Question: I am using the shared preferences editor to store numbers to save and use in another class with in my project, this is my source to save the data:
'''
public void overallEditor(){
SharedPreferences.Editor editor = someData.edit();
editor.putInt("winsOverall", winsOverall);
editor.putInt("losesOverall", losesOverall);
editor.putInt("tiesOverall", tiesOverall);
editor.commit();
}
'''
this is my source that retrieves the data:
'''
private void getStats() {
// TODO Auto-generated method stub
SharedPreferences someData = getSharedPreferences(filename, 0);
bestStreakStatsi = someData.getInt("newBestStreak", 0);
winsOverall = someData.getInt("winsOverall", 0);
tiesOverall = someData.getInt("tiesOverall", 0);
losesOverall = someData.getInt("losesOverall", 0);
}
'''
## What is happening

this is my source from my first class, if you need more from my source i can provide it but i cut out what is irrelevant:
'''
int wins, ties, loses, choice, streak, bestStreak, z, winsOverall, losesOverall, tiesOverall;
private void refresh(){
winrep.setText(w + wins);
loserep.setText(l + loses);
tierep.setText(t + ties);
SharedPreferences.Editor editor = someData.edit();
editor.putInt("winsp", wins);
editor.putInt("losesp", loses);
editor.putInt("tiesp", ties);
editor.putInt("streakp", streak);
editor.commit();
overallEditor();
}
public void overallEditor(){
SharedPreferences.Editor editor = someData.edit();
editor.putInt("winsOverall", winsOverall);
editor.putInt("losesOverall", losesOverall);
editor.putInt("tiesOverall", tiesOverall);
editor.commit();
}
'''
this is where it should be retrieving the ints:
'''
public class stats extends Activity{
public static String filename = "stats";
TextView bestStreakStats, overallWins, overallLoses, overallTies;
int bestStreakStatsi, winsOverall, losesOverall, tiesOverall;
@Override
protected void onCreate(Bundle savedInstanceState) {
// TODO Auto-generated method stub
super.onCreate(savedInstanceState);
requestWindowFeature(Window.FEATURE_NO_TITLE);
setContentView(R.layout.stats);
initizialize();
getStats();
displayStats();
}
private void displayStats() {
// TODO Auto-generated method stub
bestStreakStats.setText("You best winning streak: " + bestStreakStatsi);
overallWins.setText("Your overall wins: " + overallWins);
overallLoses.setText("Your overall loses: " + overallLoses);
overallTies.setText("Your overall ties: " + overallTies);
}
private void getStats() {
// TODO Auto-generated method stub
SharedPreferences someData = getSharedPreferences(filename, 0);
bestStreakStatsi = someData.getInt("newBestStreak", 0);
winsOverall = someData.getInt("winsOverall", 0);
tiesOverall = someData.getInt("tiesOverall", 0);
losesOverall = someData.getInt("losesOverall", 0);
}
private void initizialize() {
// TODO Auto-generated method stub
bestStreakStats = (TextView) findViewById(R.id.tvBestStreakStats);
overallWins = (TextView) findViewById(R.id.tvOverallWins);
overallLoses = (TextView) findViewById(R.id.tvOverallLoses);
overallTies = (TextView) findViewById(R.id.tvOverallTies);
}
}
'''
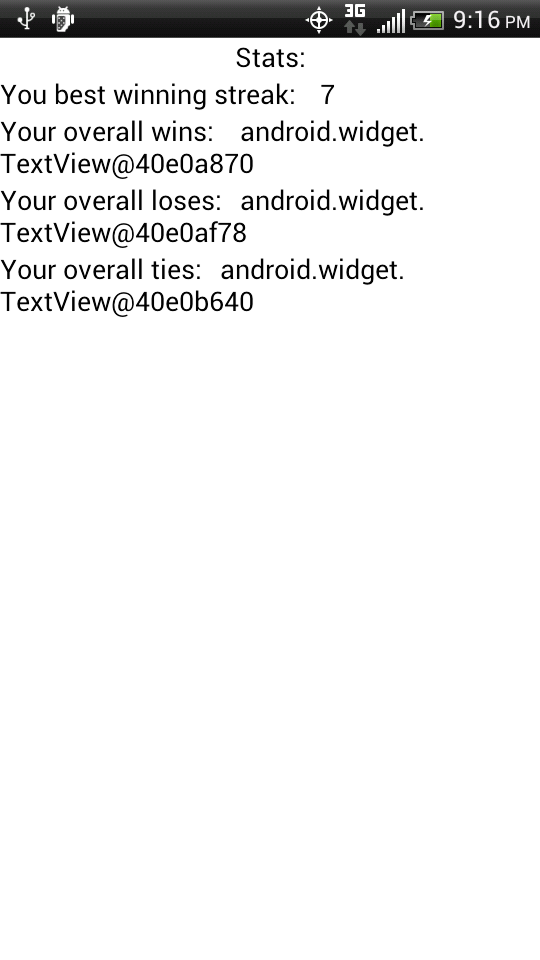
Answer: I think that your problem is that you are referencing the wrong variable. You are saying.
'''
overallWins.setText("Your overall wins: " + overallWins);
'''
But I think it should be:
'''
overallWins.setText("Your overall wins: " + winsOverall);
'''
The same thing goes for the rest of the '.setText'. See if that helps.